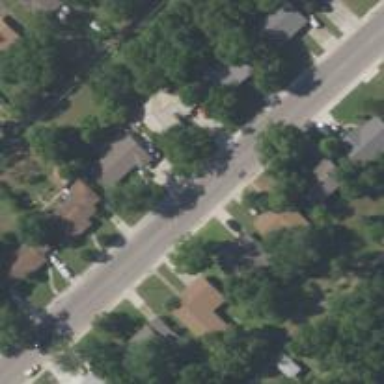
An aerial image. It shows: Neighborhood.